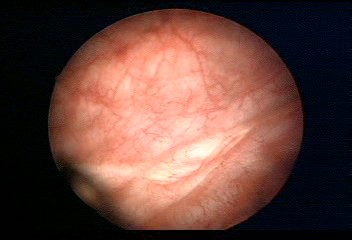
Modality: WLC
Class: Normal mucosa
Bladder cancer association: No